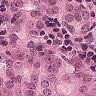
Metastatic tissue present: yes